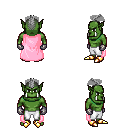
a pixel art fantasy rpg character, male body template, orc, green skin, pink cape, white pants, gray short mohawk hairstyle, metal gloves, gold boots, four views (front, back, left, right), 2x2 character sprite sheet, small pixel art, hard edges, no anti-aliasing